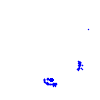
Particle: electron